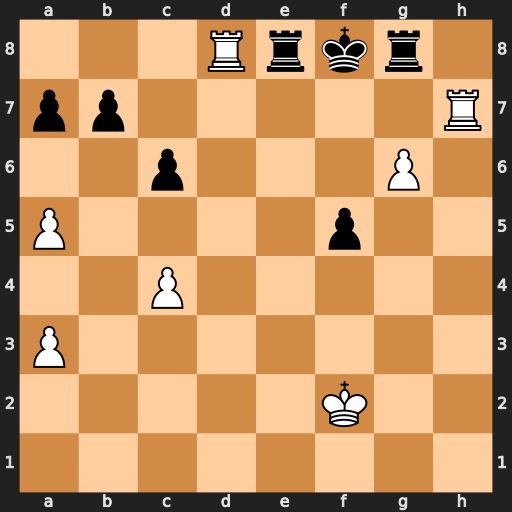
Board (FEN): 3Rrkr1/pp5R/2p3P1/P4p2/2P5/P7/5K2/8
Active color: w
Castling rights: -
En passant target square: -
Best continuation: Rf7#